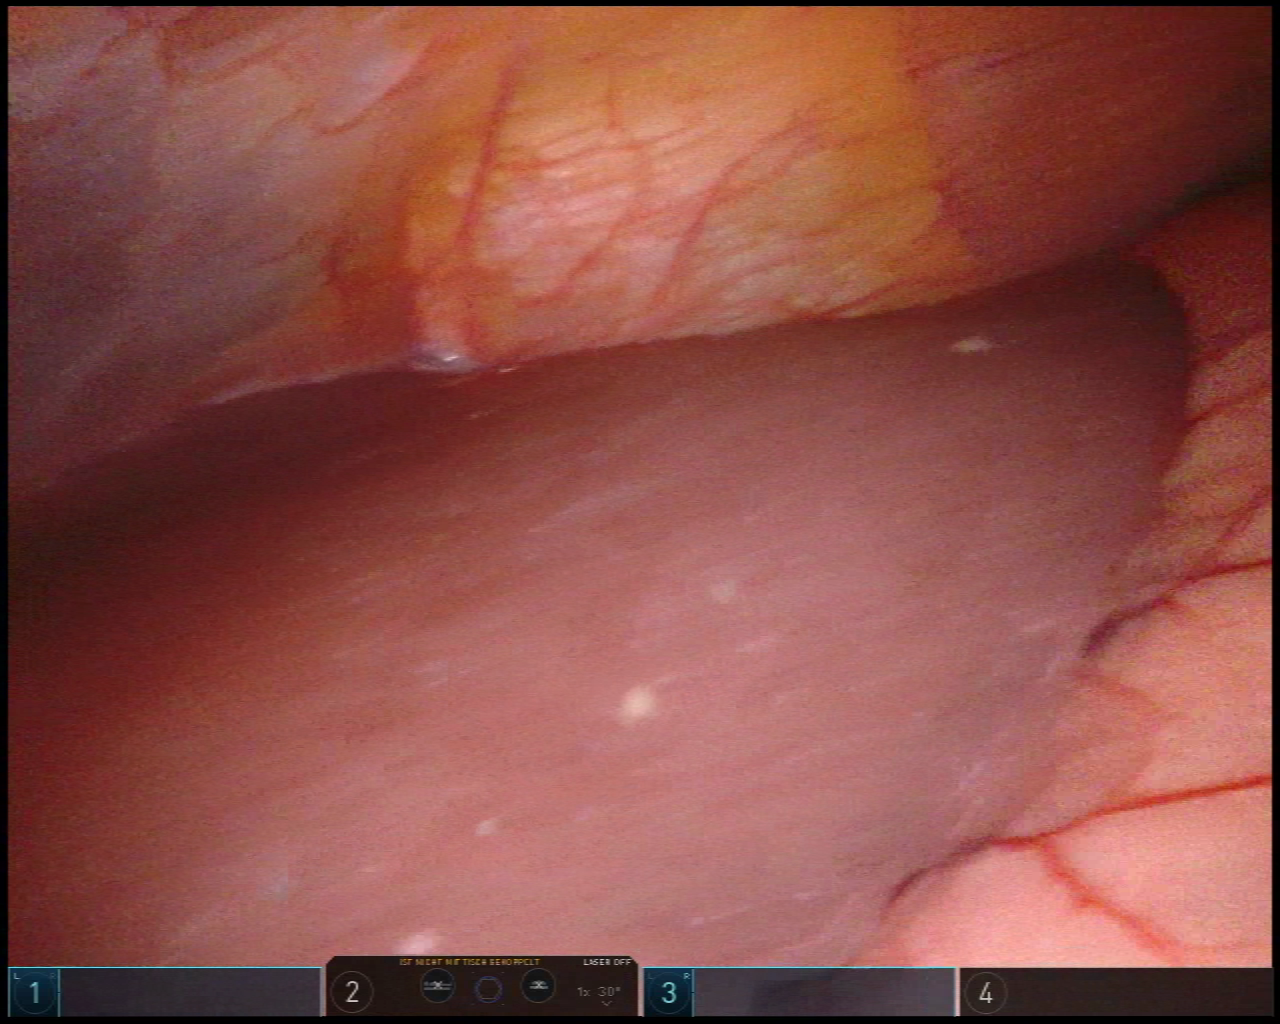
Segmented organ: stomach
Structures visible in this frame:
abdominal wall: yes
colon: no
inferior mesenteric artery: no
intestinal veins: no
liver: yes
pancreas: no
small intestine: no
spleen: no
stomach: yes
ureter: no
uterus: no
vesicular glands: no